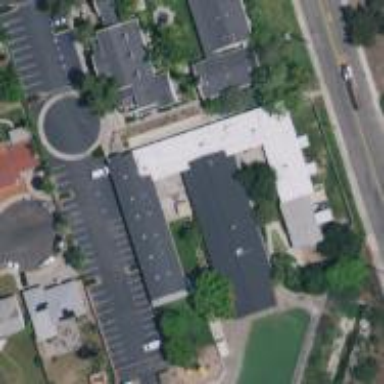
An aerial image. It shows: School.